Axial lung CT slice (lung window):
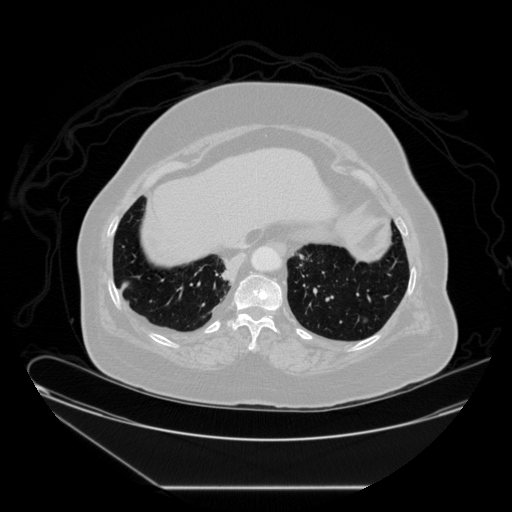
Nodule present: yes
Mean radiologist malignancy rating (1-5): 2.667